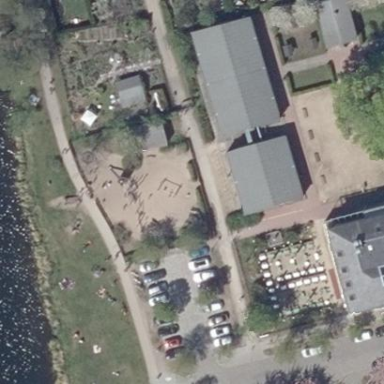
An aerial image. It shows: Playground area for leisure activities on the land.